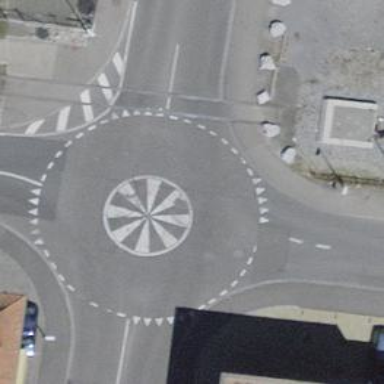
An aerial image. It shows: Mini roundabout on the road.